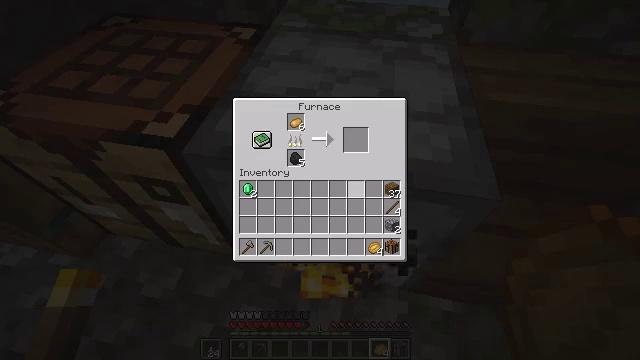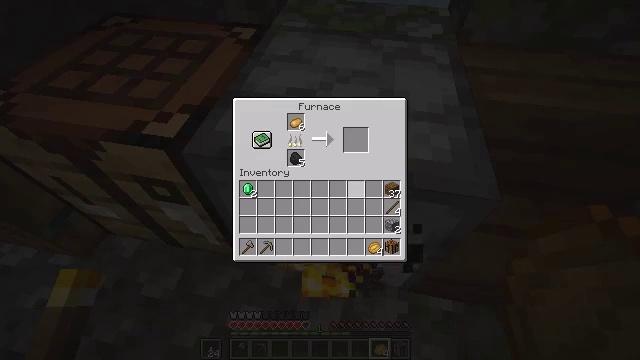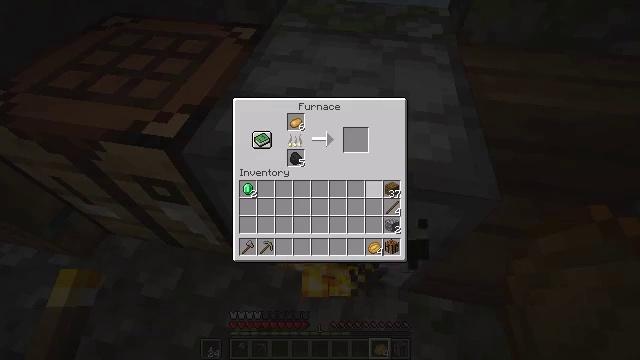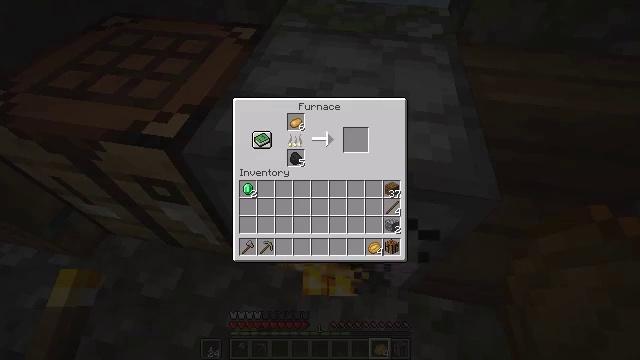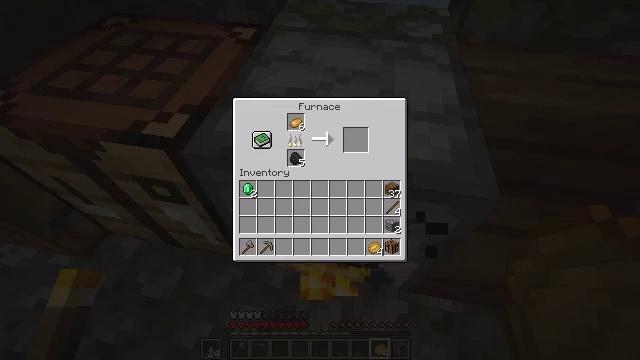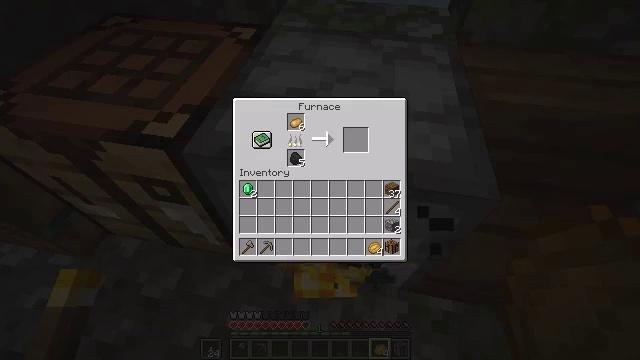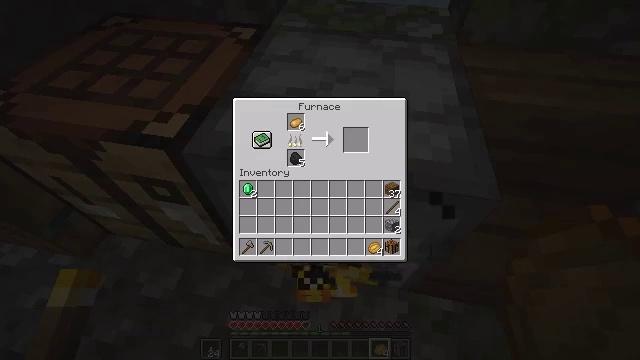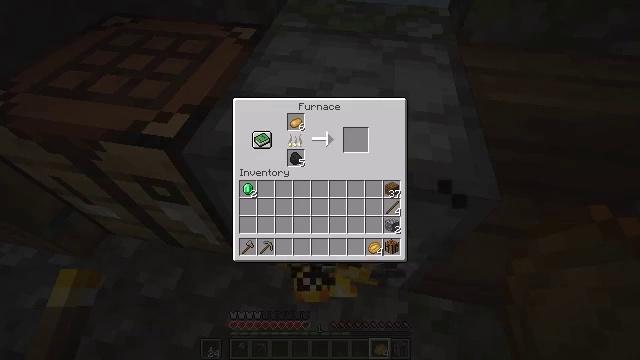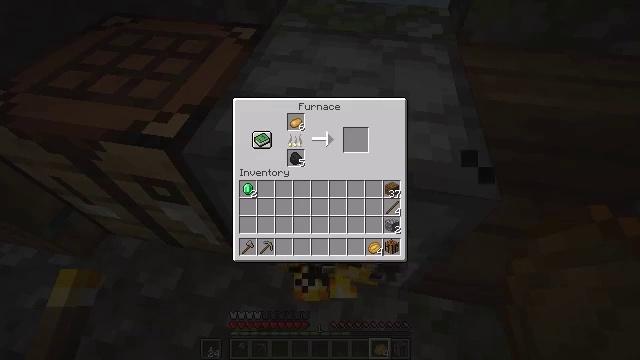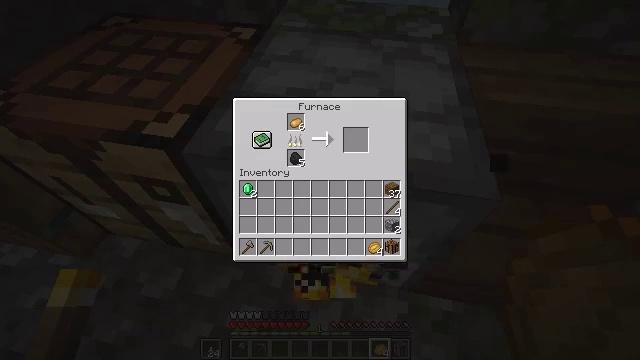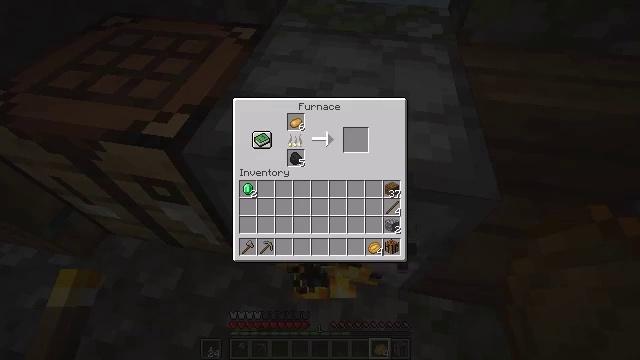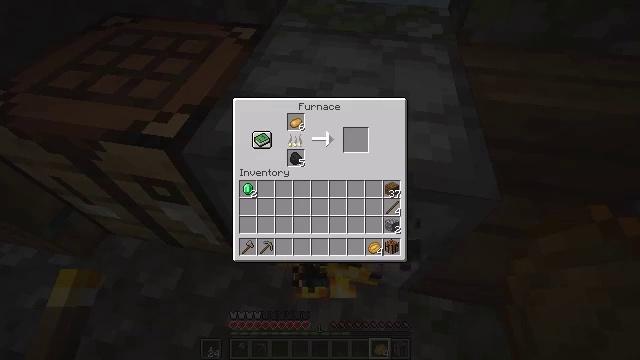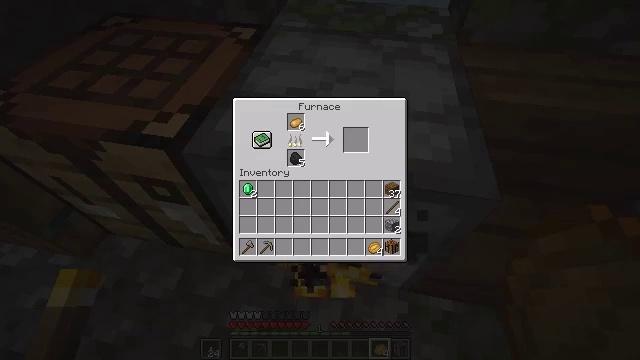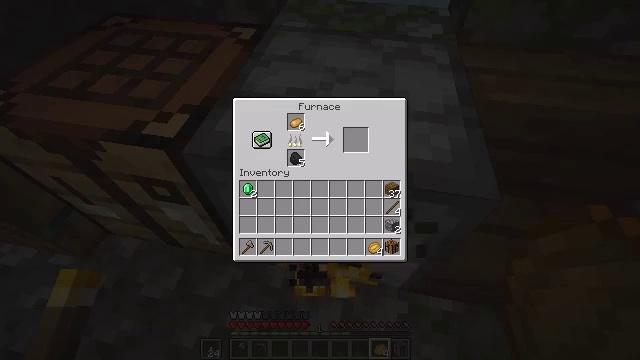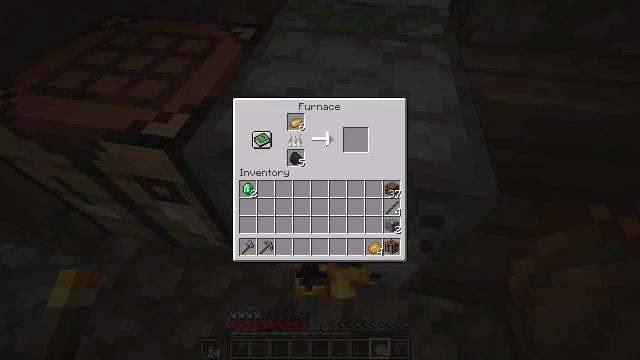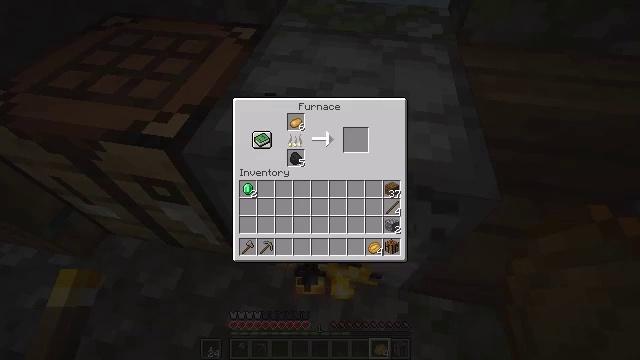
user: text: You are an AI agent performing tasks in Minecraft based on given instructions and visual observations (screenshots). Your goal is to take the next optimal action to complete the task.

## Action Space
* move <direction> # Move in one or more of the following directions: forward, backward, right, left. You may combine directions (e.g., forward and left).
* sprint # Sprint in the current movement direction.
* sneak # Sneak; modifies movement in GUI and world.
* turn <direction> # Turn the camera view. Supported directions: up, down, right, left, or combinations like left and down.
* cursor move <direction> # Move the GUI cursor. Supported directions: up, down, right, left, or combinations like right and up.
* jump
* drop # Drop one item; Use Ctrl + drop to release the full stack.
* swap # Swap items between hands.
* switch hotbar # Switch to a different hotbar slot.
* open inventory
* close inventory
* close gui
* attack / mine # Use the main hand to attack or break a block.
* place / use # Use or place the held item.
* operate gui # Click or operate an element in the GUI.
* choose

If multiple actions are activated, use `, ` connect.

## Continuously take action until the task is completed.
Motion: motion action
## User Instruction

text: Remove pumpkin seeds from the inventory.
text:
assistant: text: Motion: no_op
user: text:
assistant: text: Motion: no_op
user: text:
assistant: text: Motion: sneak, cursor move up
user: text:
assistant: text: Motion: sneak, cursor move left and up
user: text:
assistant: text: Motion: sneak
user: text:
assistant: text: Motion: sneak
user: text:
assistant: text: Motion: sneak
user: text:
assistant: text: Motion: sneak
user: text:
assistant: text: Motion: sneak
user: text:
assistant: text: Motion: sneak
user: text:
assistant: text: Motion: sneak
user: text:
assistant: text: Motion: sneak
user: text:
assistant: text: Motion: sneak
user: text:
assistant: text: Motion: sneak
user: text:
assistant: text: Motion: sneak
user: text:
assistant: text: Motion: no_op
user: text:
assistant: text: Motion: no_op
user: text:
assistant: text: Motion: close gui
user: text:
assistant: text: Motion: open inventory
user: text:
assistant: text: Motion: no_op
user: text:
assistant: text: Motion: no_op
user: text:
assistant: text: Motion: turn left
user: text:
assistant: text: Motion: turn left and up
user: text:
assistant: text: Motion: turn left and up
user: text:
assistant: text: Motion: move forward
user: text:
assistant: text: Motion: move forward
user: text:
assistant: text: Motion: move forward
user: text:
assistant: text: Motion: move forward
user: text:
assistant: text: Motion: move forward
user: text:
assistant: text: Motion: move forward, turn left and up